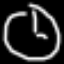
Label: clock